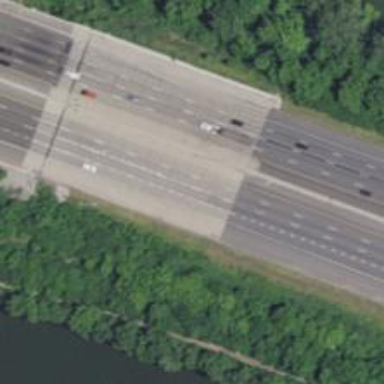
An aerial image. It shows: Asphalt motorway.